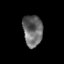
Tissue: prostate
Cell type: T cells
Senescence score: 0.3213
Nuclear area (px): 603
Mean DAPI intensity: 104.715